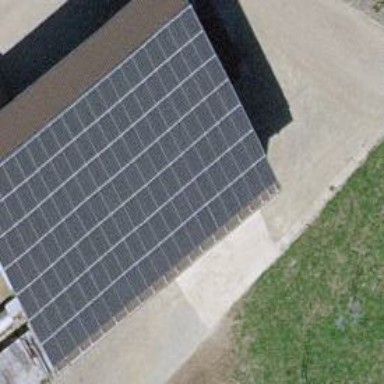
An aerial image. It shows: Solar power generator.